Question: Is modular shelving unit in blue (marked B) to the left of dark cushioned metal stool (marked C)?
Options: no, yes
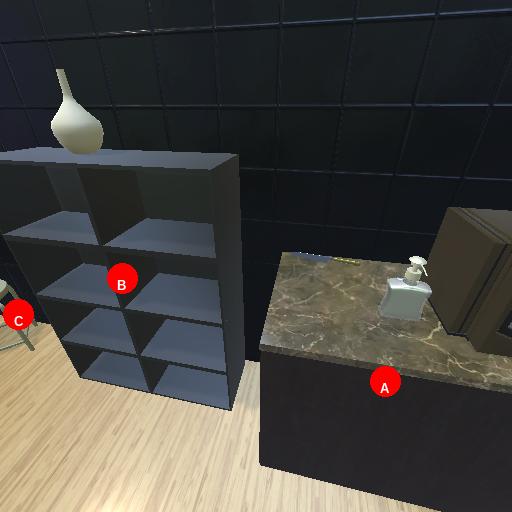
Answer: no